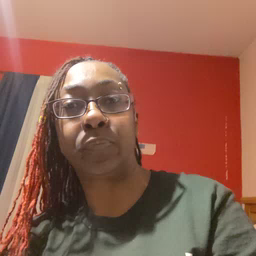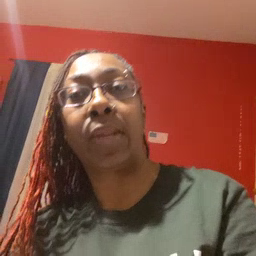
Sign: lamp